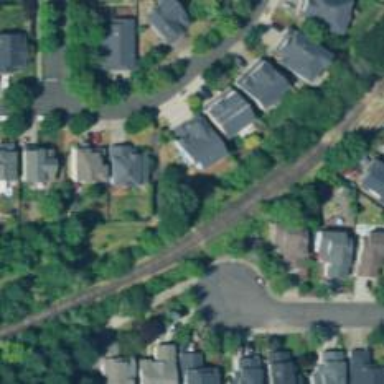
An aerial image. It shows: Railway crossing.